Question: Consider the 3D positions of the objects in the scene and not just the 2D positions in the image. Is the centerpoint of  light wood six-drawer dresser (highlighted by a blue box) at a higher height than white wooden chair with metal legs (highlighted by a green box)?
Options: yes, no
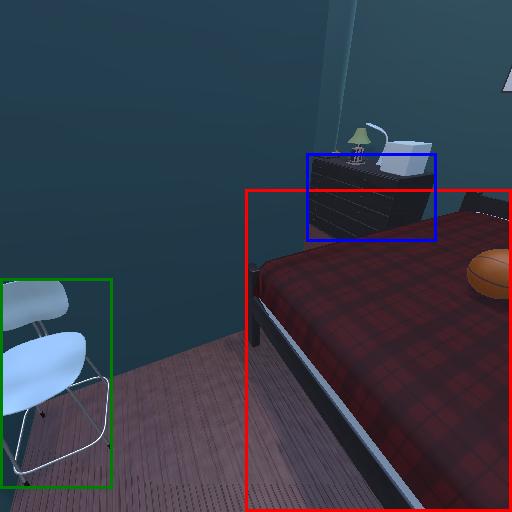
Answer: yes